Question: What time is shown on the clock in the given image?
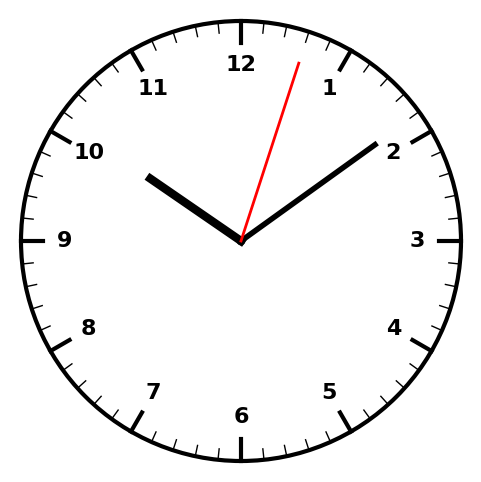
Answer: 10:09:03